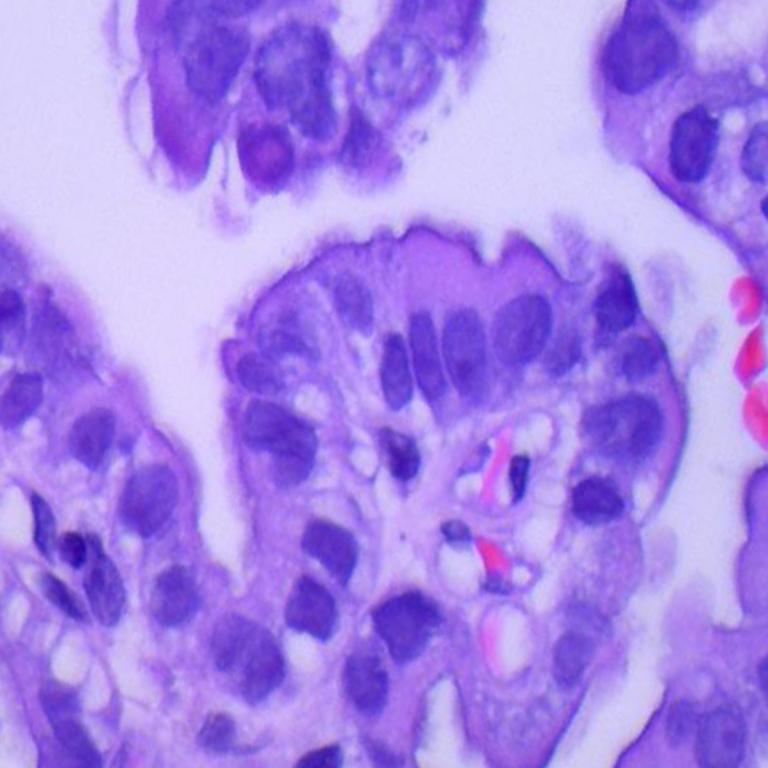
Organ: lung
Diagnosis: adenocarcinomas